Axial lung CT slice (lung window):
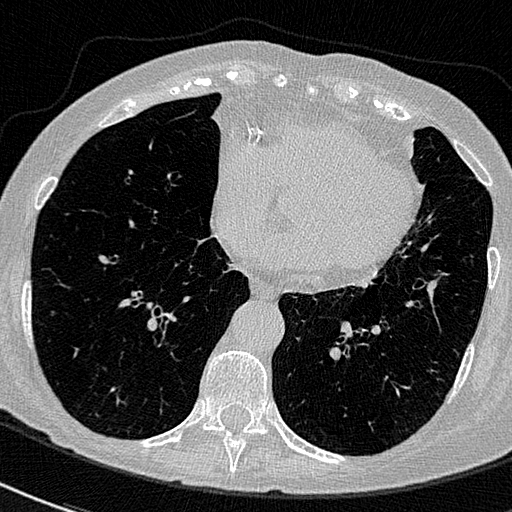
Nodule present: no